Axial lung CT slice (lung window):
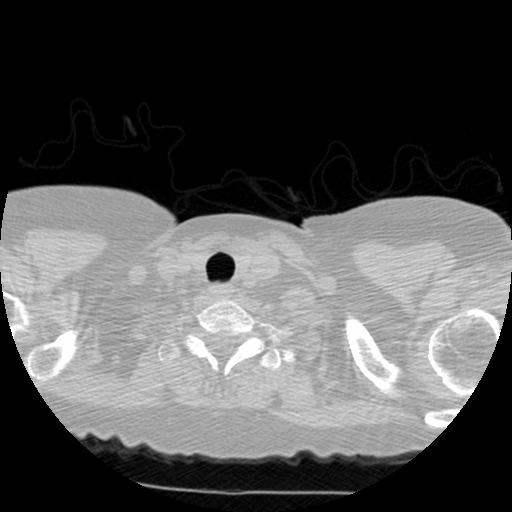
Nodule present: no